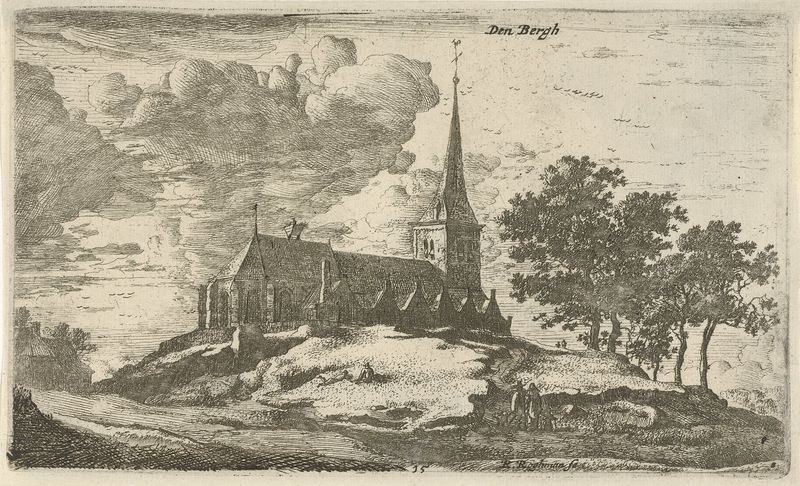
Titel: Kerk in Nederhorst den Berg
Künstler: Roelant Roghman
Standort: Amsterdam
Institution: Rijksmuseum
Schlagwörter: church, people, white, black, france, print, cloud, clouds, man, tree, hill, house, landscape, peasant, trees, drawing, castle, etching, sketch, pen, scene, ink, engraving, pencil, charcoal, steeple, cross hatching, cross-hatch, peopl, printing, drwaing, etch, ethcing, balck and white, den, bergh, den bergh, scence, oen, sketj, gothe